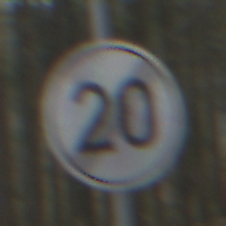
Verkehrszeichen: EndeGeschwindigkeit20
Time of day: Midday
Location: Outdoor (Nature)
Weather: Overcast
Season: NotSpecified
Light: Natural